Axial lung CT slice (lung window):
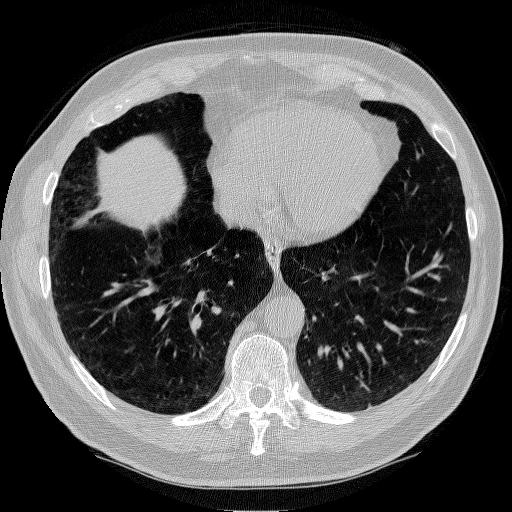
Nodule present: no